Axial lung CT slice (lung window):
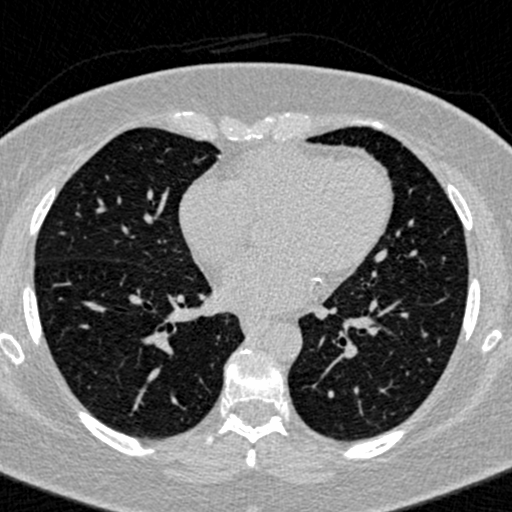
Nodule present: no